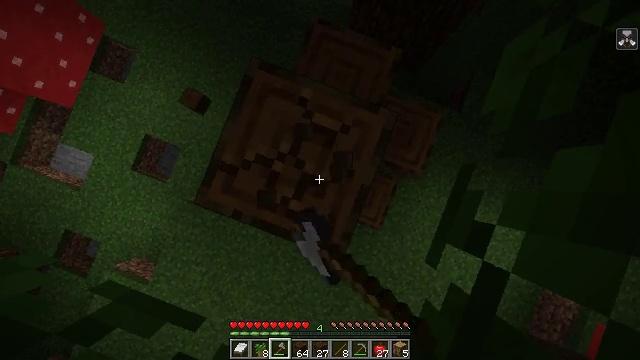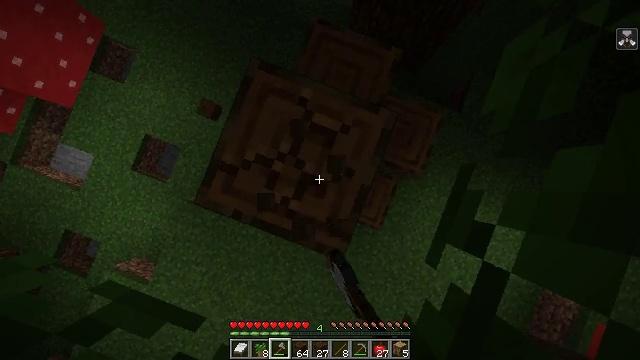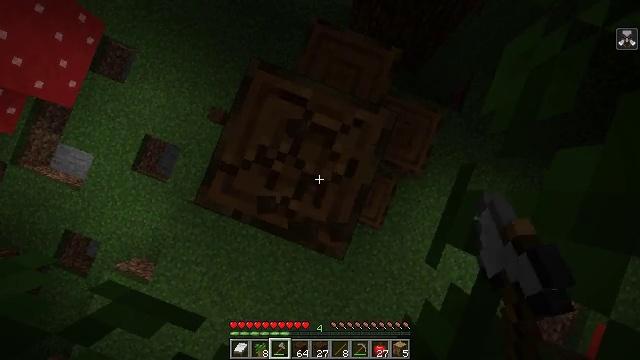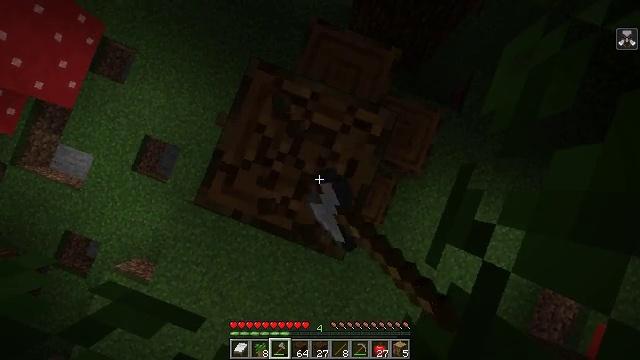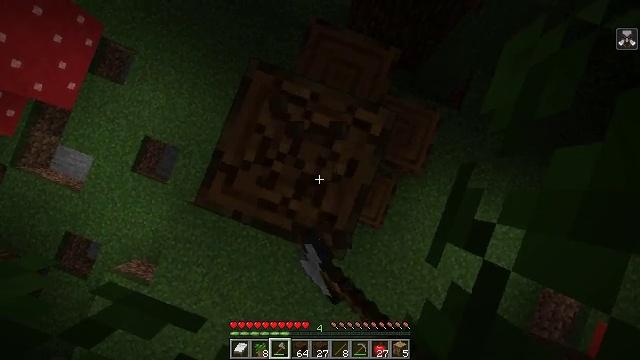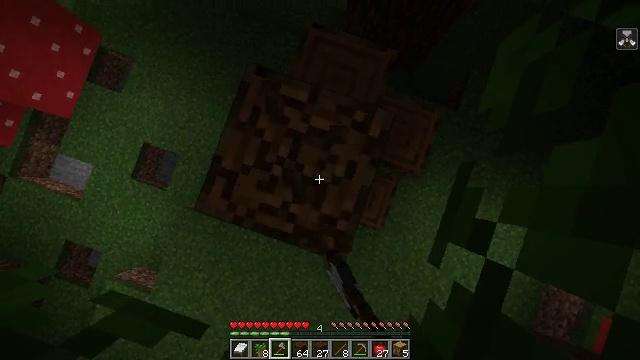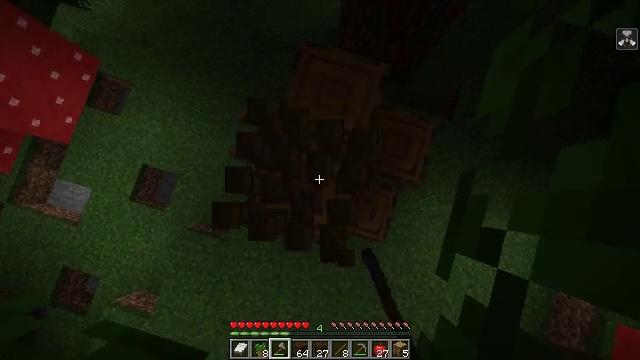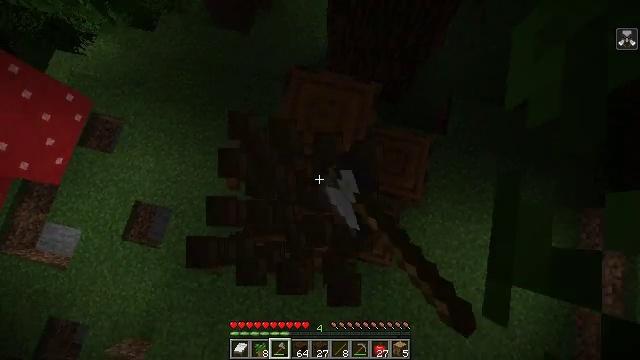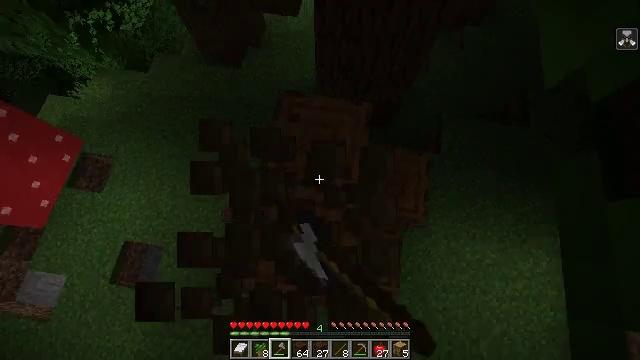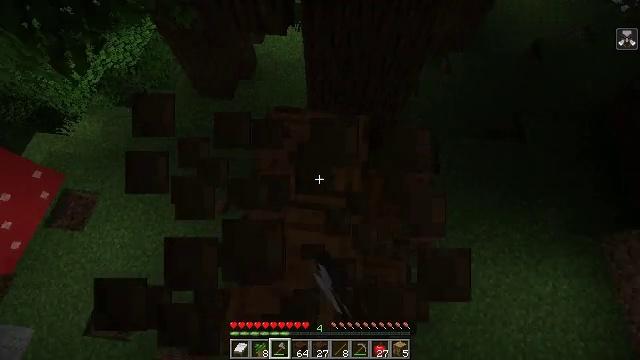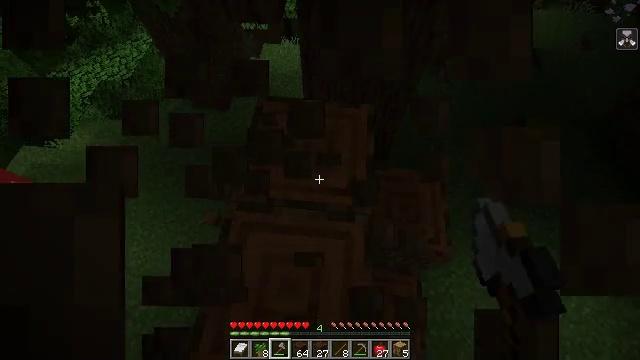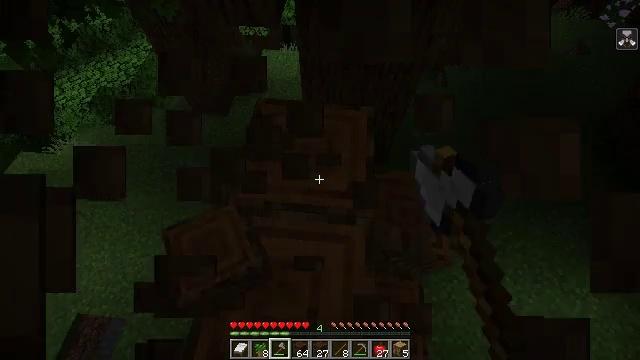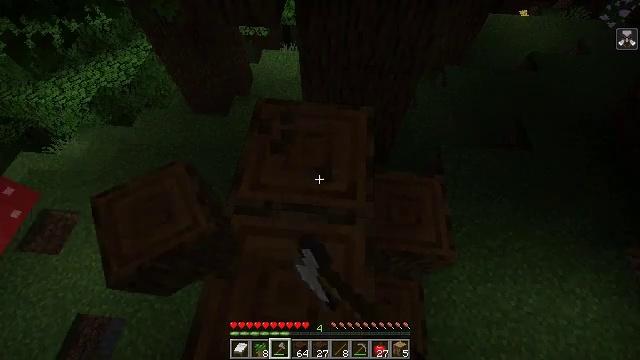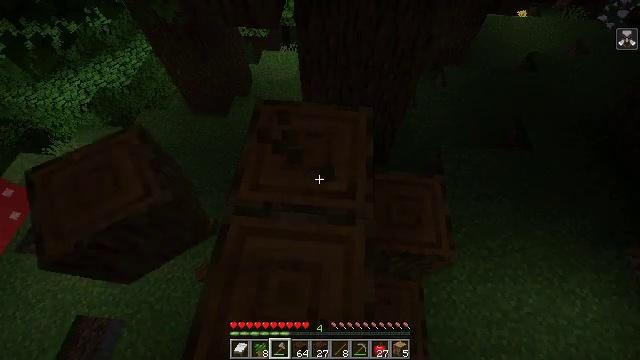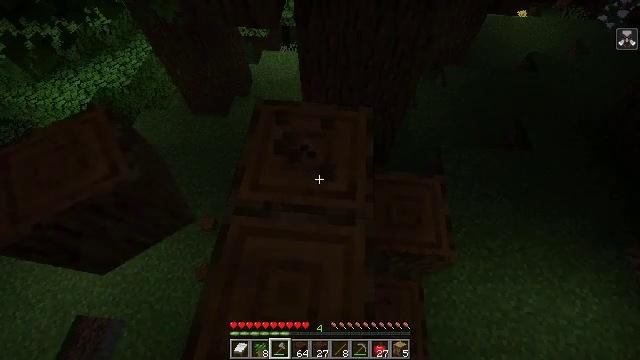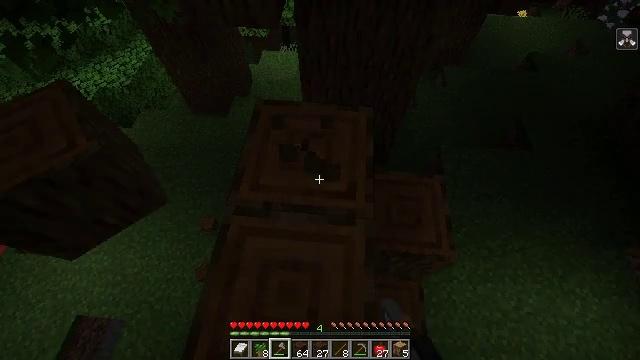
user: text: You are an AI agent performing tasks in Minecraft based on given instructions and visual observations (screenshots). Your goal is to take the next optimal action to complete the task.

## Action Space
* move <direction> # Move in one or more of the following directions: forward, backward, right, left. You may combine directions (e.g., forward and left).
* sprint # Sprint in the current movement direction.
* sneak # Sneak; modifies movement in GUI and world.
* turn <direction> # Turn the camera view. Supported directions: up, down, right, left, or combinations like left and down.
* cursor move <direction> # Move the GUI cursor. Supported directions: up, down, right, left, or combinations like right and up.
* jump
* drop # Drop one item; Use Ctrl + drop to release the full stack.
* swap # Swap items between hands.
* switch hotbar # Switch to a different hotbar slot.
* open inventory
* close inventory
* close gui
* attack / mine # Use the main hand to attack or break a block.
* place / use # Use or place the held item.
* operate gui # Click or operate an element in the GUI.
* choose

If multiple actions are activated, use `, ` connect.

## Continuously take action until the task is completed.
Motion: motion action
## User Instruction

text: Break the dark oak log in the forest.
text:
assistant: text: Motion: attack / mine
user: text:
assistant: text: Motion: attack / mine
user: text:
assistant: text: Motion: attack / mine
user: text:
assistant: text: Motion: attack / mine
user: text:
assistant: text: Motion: turn right, attack / mine
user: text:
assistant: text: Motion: turn right and up, attack / mine
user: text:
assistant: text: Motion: turn right and up, attack / mine
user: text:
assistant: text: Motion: turn right and up, attack / mine
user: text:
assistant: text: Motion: turn right and up, attack / mine
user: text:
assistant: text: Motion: turn up, attack / mine
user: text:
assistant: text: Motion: turn up, attack / mine
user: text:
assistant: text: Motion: attack / mine
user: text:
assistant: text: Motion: attack / mine
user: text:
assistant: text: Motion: attack / mine
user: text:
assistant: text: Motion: attack / mine
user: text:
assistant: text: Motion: attack / mine
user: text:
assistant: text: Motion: attack / mine
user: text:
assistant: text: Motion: attack / mine
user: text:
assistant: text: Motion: attack / mine
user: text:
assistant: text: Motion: attack / mine
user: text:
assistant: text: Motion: attack / mine
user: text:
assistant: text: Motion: attack / mine
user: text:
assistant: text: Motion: attack / mine
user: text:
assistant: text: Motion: attack / mine
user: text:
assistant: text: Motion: attack / mine
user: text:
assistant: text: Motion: attack / mine
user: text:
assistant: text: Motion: attack / mine
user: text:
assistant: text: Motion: attack / mine
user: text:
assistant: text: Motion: attack / mine
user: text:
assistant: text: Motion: turn down, attack / mine